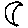
Label: moon